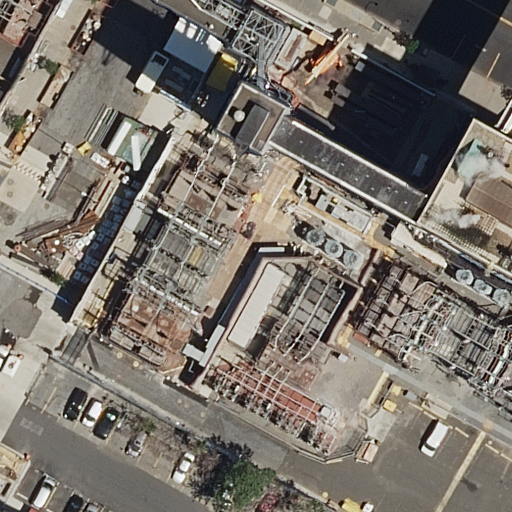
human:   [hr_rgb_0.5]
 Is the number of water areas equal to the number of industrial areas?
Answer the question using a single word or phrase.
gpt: no

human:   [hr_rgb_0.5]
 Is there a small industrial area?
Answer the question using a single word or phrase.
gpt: no

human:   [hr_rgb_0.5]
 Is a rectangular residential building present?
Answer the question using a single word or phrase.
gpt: yes

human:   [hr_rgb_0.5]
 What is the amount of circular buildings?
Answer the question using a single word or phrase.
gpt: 0

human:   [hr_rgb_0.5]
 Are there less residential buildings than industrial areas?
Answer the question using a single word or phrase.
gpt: no

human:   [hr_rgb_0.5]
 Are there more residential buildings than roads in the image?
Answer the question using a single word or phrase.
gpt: no

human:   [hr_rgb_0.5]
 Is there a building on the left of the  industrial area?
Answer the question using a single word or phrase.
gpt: no

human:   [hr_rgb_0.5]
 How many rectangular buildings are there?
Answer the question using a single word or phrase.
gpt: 2

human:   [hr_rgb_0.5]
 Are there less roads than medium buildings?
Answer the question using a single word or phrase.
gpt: no

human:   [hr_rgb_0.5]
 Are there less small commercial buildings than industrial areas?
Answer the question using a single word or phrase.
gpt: yes

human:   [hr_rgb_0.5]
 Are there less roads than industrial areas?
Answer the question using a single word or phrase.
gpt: no

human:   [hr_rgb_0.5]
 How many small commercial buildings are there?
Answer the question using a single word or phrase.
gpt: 0

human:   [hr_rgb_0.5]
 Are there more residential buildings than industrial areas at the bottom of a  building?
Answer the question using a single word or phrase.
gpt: yes

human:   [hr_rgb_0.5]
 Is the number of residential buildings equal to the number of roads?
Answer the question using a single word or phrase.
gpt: yes

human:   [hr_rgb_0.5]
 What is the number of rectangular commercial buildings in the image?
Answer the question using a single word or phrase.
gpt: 0

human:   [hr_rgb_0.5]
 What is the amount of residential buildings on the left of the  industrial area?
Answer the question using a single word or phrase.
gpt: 0

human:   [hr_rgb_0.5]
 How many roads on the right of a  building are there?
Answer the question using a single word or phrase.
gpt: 3

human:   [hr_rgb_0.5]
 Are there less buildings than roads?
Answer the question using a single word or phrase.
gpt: no

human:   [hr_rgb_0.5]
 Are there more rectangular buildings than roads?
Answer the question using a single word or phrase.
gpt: no

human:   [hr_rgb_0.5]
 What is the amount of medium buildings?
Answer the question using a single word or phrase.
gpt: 1

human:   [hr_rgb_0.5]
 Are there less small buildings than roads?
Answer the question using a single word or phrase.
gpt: yes

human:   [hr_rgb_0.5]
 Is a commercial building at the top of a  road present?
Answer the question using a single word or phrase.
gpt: no

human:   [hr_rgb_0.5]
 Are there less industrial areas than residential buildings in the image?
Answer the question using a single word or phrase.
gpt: yes

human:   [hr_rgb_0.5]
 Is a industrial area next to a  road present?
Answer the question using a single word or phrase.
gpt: yes

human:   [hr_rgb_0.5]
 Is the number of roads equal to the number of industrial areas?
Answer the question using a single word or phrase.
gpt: no

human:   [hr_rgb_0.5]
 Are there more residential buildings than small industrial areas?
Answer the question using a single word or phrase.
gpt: yes

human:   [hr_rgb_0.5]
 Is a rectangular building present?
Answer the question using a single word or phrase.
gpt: yes

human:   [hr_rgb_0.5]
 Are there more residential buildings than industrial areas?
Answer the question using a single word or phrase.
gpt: yes

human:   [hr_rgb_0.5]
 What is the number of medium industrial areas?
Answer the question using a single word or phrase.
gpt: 0

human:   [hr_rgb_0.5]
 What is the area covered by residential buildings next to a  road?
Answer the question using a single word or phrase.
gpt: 2812m2

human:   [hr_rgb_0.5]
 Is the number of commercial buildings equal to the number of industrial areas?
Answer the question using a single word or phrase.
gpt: no

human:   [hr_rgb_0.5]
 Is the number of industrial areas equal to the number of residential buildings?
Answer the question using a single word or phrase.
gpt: no

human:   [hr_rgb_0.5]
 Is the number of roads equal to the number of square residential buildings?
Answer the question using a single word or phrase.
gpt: no

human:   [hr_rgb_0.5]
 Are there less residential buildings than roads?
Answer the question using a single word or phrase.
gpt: no

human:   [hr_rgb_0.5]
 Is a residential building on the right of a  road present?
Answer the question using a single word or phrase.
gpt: yes

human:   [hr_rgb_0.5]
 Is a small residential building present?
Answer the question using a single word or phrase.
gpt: no